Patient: sex M, age 53
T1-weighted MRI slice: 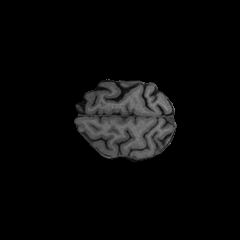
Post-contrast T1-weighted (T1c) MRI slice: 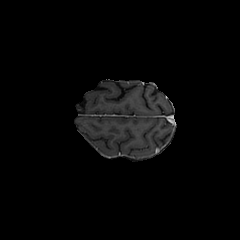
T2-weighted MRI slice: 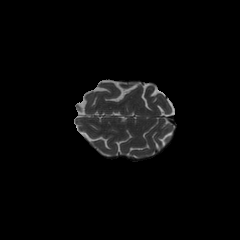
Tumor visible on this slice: no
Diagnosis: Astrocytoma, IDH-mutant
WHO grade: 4